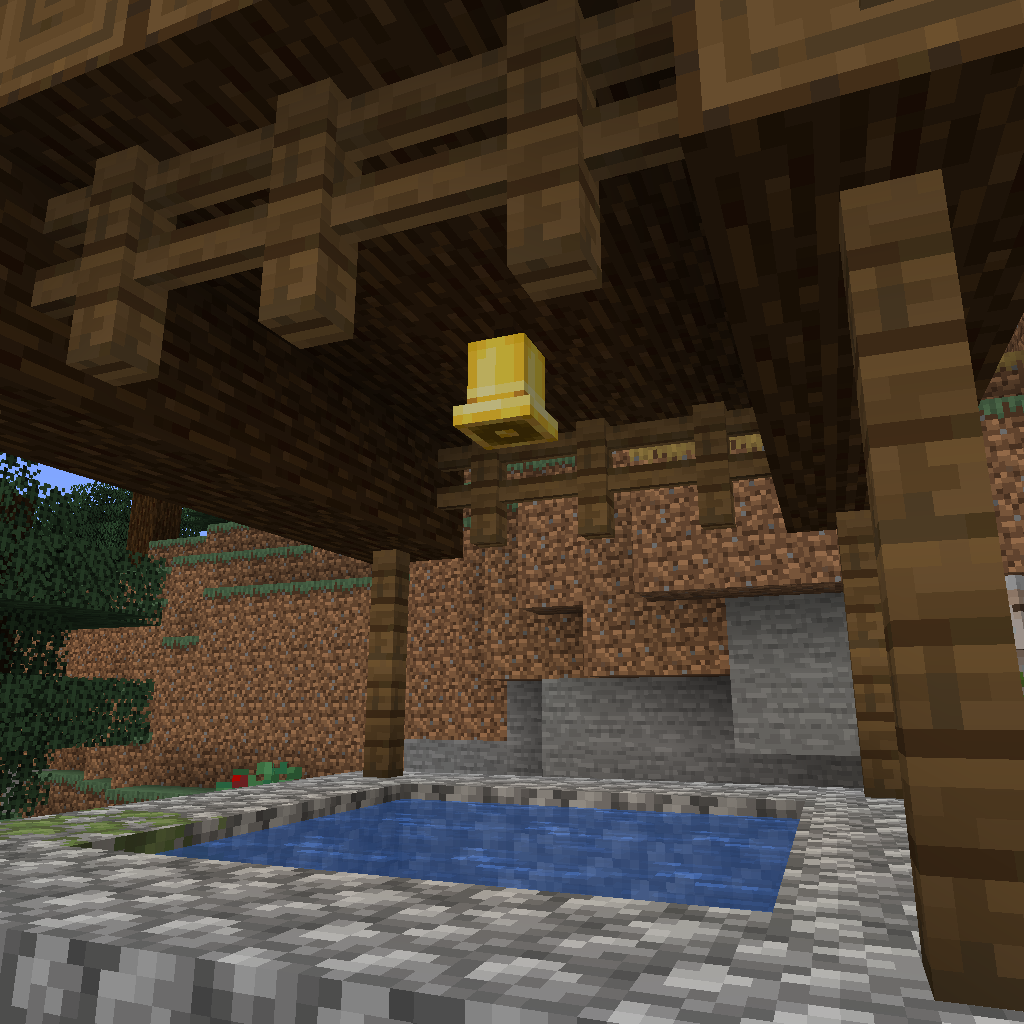
taiga village water well with bell